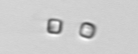
Label: Thalassiosira